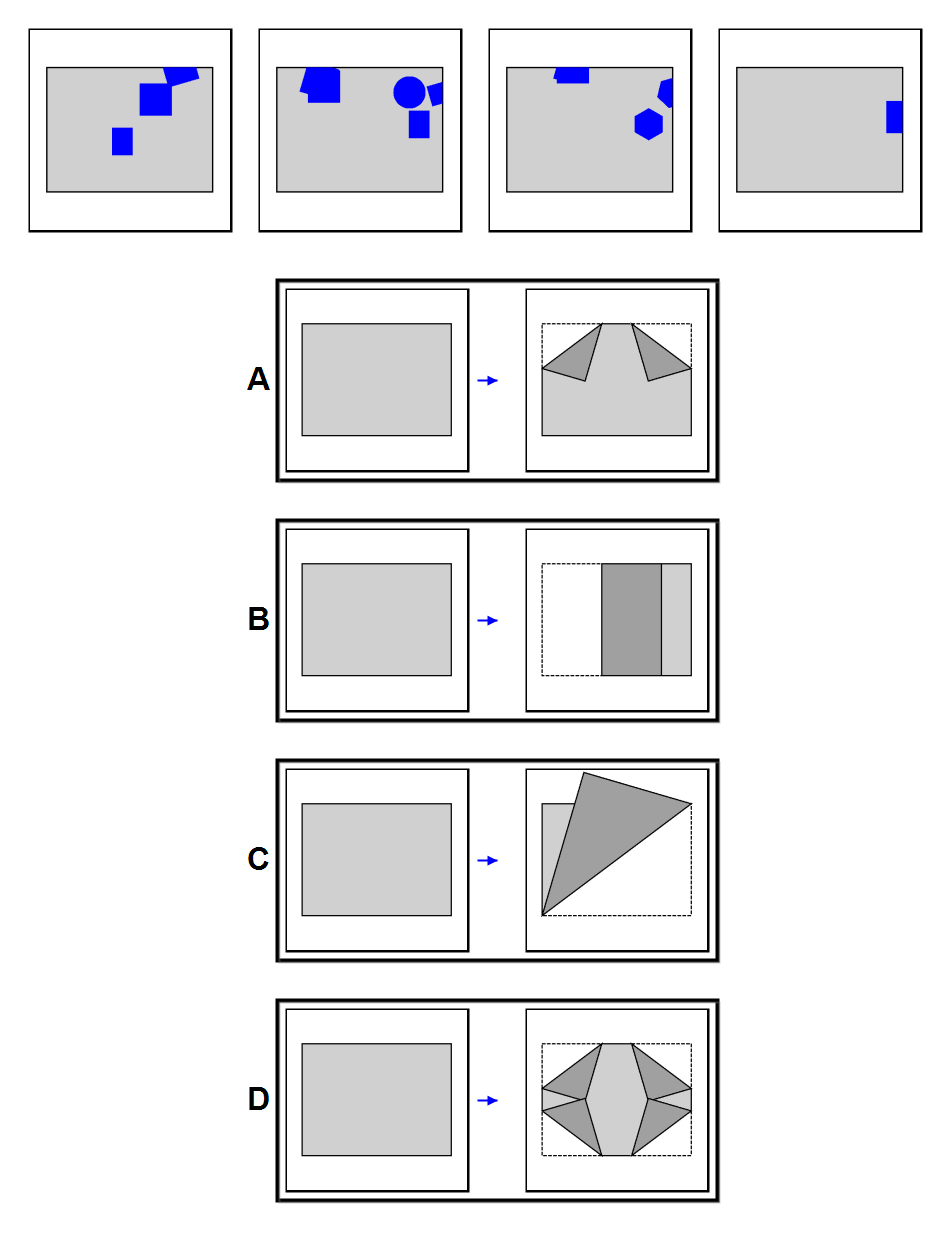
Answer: A